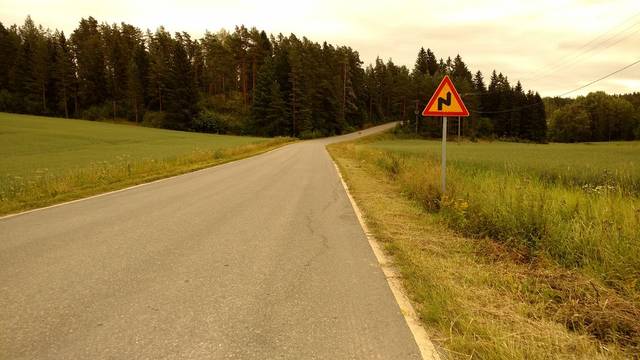
Region: Finland
Coordinates: 60.433, 22.738